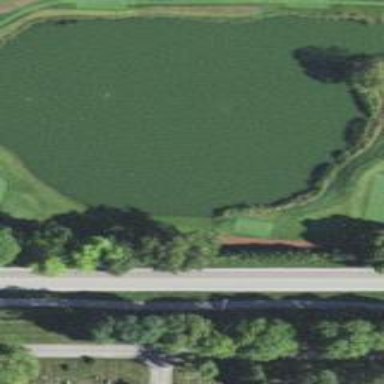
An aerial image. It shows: Scenic view of water hazard on golf course. The natural water feature adds beauty to the landscape.